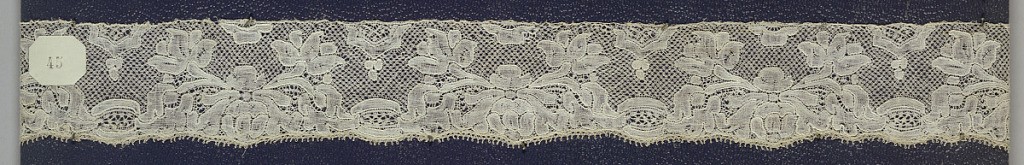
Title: Border
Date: early 18th century
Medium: Technique: bobbin lace
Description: Bobbin lace edge, floral unit border; early 18th century Maline